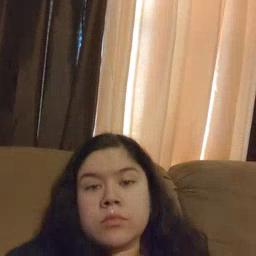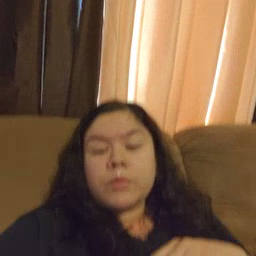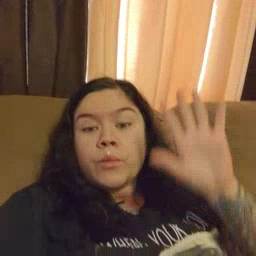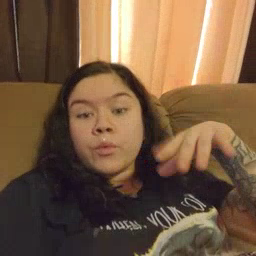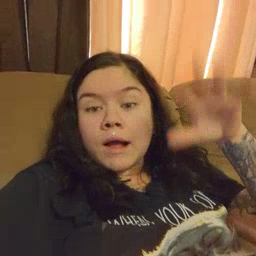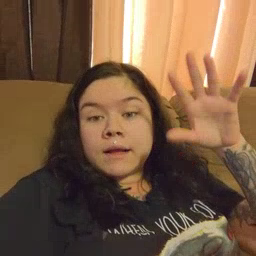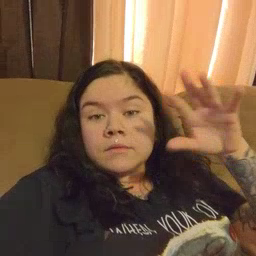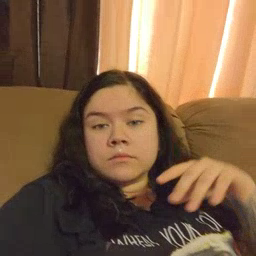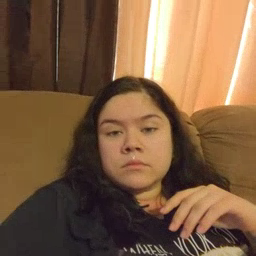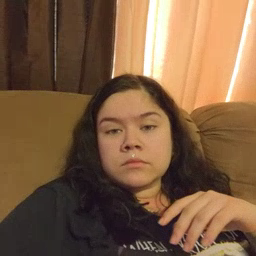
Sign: rain